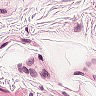
Metastatic tissue present: no